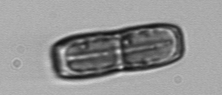
Label: Ephemera